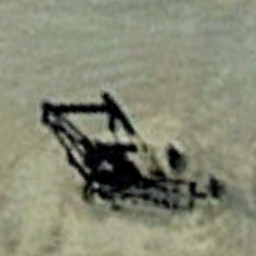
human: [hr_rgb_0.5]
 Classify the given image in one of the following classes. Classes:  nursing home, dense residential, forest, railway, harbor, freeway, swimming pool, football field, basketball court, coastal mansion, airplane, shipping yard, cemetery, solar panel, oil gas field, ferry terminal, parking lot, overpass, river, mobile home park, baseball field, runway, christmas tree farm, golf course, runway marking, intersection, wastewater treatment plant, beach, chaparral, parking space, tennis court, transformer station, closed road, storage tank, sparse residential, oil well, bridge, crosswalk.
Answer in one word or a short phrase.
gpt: oil well